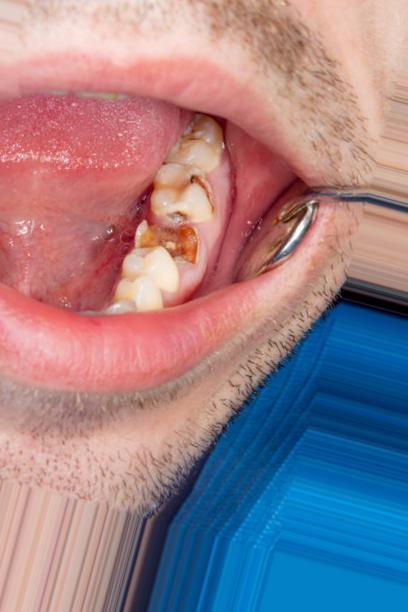
Condition: Caries